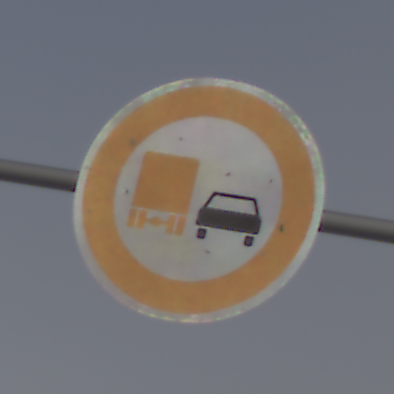
Verkehrszeichen: UeberholverbotKraftfahrzeuge
Umgebung: Outdoor, Nature
Tageszeit: MorningAfternoon
Wetter: PartlyCloudy
Licht: Natural
Jahreszeit: NotSpecified
Kontrast: MediumContrast